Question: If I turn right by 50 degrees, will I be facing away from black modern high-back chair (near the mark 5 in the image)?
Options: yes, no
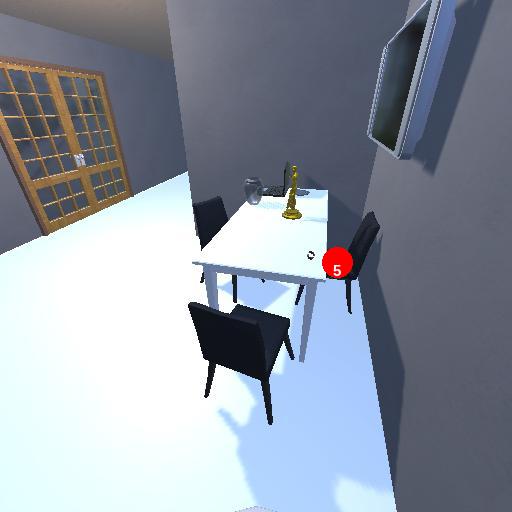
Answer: yes